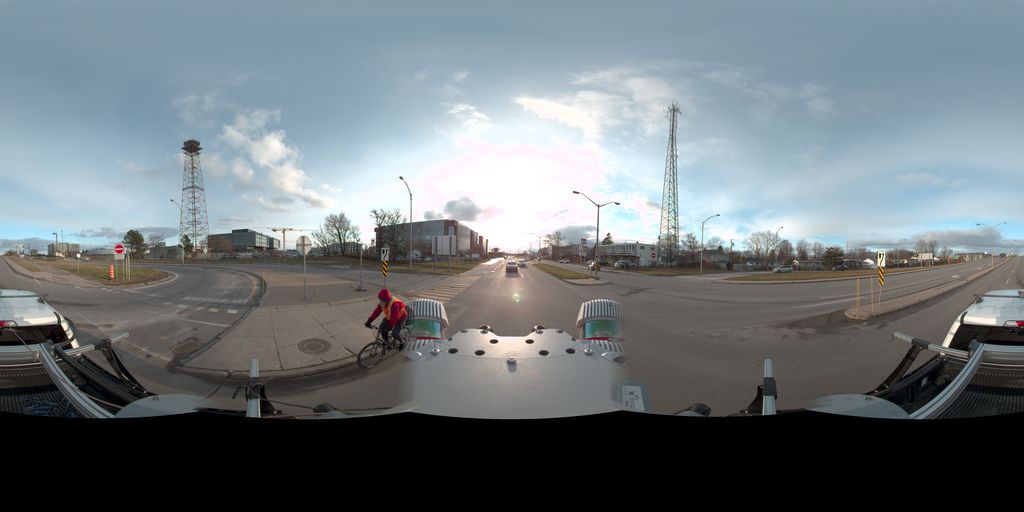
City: quebec_city